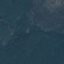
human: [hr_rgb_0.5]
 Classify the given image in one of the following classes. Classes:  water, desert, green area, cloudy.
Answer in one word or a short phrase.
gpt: green area